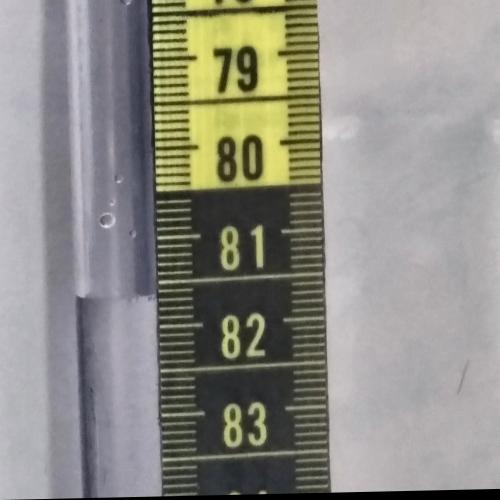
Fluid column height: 81.6 cm